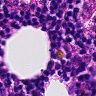
Metastatic tissue present: no